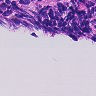
Metastatic tissue present: no